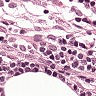
Metastatic tissue present: no